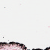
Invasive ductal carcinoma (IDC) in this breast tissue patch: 0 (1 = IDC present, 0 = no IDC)